Question: I have a 'UIScrollView' with another 'UIScrollView' inside. They both are scrolled horizontally and have 'pagingEnabled = YES'.
Assume that I started to scroll inner scroll view and reached the most right bound. And if I proceed scrolling in it, then the outer scrollView begins to move. I need to avoid this. Inner view should jump with rubber-band effect, outer should stay at it's place.
Hope it's clear, but here is a sketch:

I've tried to set 'outerView.scrollEnabled = NO;' like this:
'''
- (void)scrollViewWillBeginDragging:(UIScrollView *)scrollView
{
outerView.scrollEnabled = NO;
}
'''
, and it works exactly how I need, if to scroll just in innerView. OuterView is not scrolled anymore. But I have to set 'scrollEnabled' back to YES somewhere for the case if I'd want to scroll outerView again.
I've tried to do it here:
'''
- (void)scrollViewDidEndDecelerating:(UIScrollView *)scrollView
{
outerView.scrollEnabled = YES;
}
'''
, but than I'm getting the same problem: after reaching the the most right bound of innerView outerView scrolls instead of innerView jumps with rubber-band effect.
Any suggestions how to solve a problem?
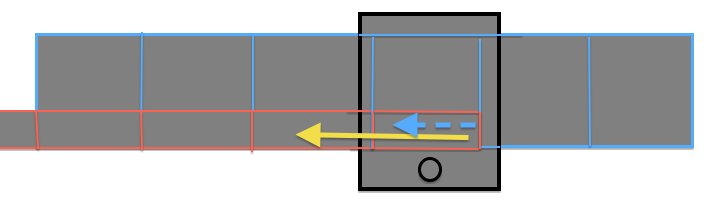
Answer: This solution works always:
'''
@implementation InnerScrollViewController <UIScrollViewDelegate, UIGestureRecognizerDelegate>
- (void)viewDidLoad
{
UISwipeGestureRecognizer* swipeGesture = [[[UISwipeGestureRecognizer alloc] initWithTarget:self action:@selector(handleSwipe:)] autorelease];
swipeGesture.delegate = self;
[self.view addGestureRecognizer:swipeGesture];
}
- (BOOL)gestureRecognizer:(UIGestureRecognizer *)gestureRecognizer shouldReceiveTouch:(UITouch *)touch
{
_outerScrollView.scrollEnabled = NO;
return YES;
}
- (void)handleSwipe:(UIGestureRecognizer*)gestureRecognizer
{
}
- (void)scrollViewWillBeginDragging:(UIScrollView *)scrollView
{
_outerScrollView.scrollEnabled = NO;
}
- (void)scrollViewDidEndDragging:(UIScrollView *)scrollView willDecelerate:(BOOL)decelerate
{
if (!decelerate)
{
_outerScrollView.scrollEnabled = YES;
}
}
- (void)scrollViewDidEndDecelerating:(UIScrollView *)scrollView
{
_outerScrollView.scrollEnabled = YES;
}
@end
'''
OLD ANSWER: doesn't work always
Here is how I solved the problem:
'''
@implementation InnerView
- (id)initWithFrame:(CGRect)frame
{
self = [super initWithFrame:frame];
if (self) {
self.delaysContentTouches = NO;
}
return self;
}
- (BOOL)touchesShouldBegin:(NSSet *)touches withEvent:(UIEvent *)event inContentView:(UIView *)view
{
return NO;
}
'''
As I understand, 'self.delaysContentTouches = NO;' makes all events to be delivered immediately, and '- (BOOL)touchesShouldBegin:(NSSet *)touches withEvent:(UIEvent *)event inContentView:(UIView *)view' prevents passing of these events by responder chain.